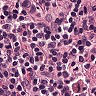
Metastatic tissue present: no